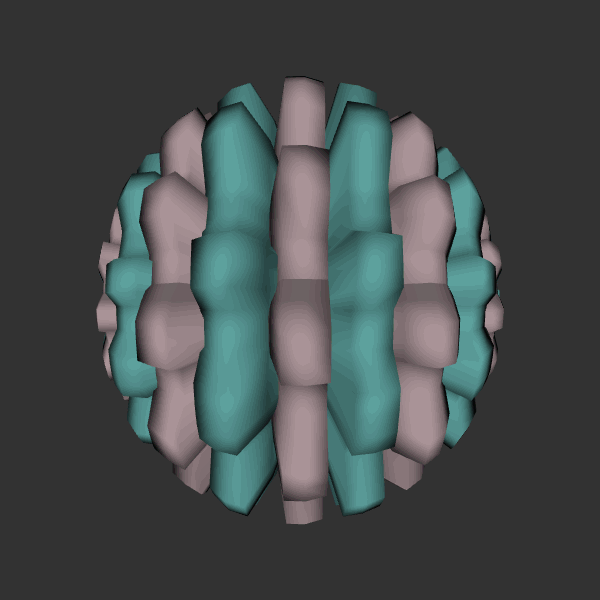
Background: dark